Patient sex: F
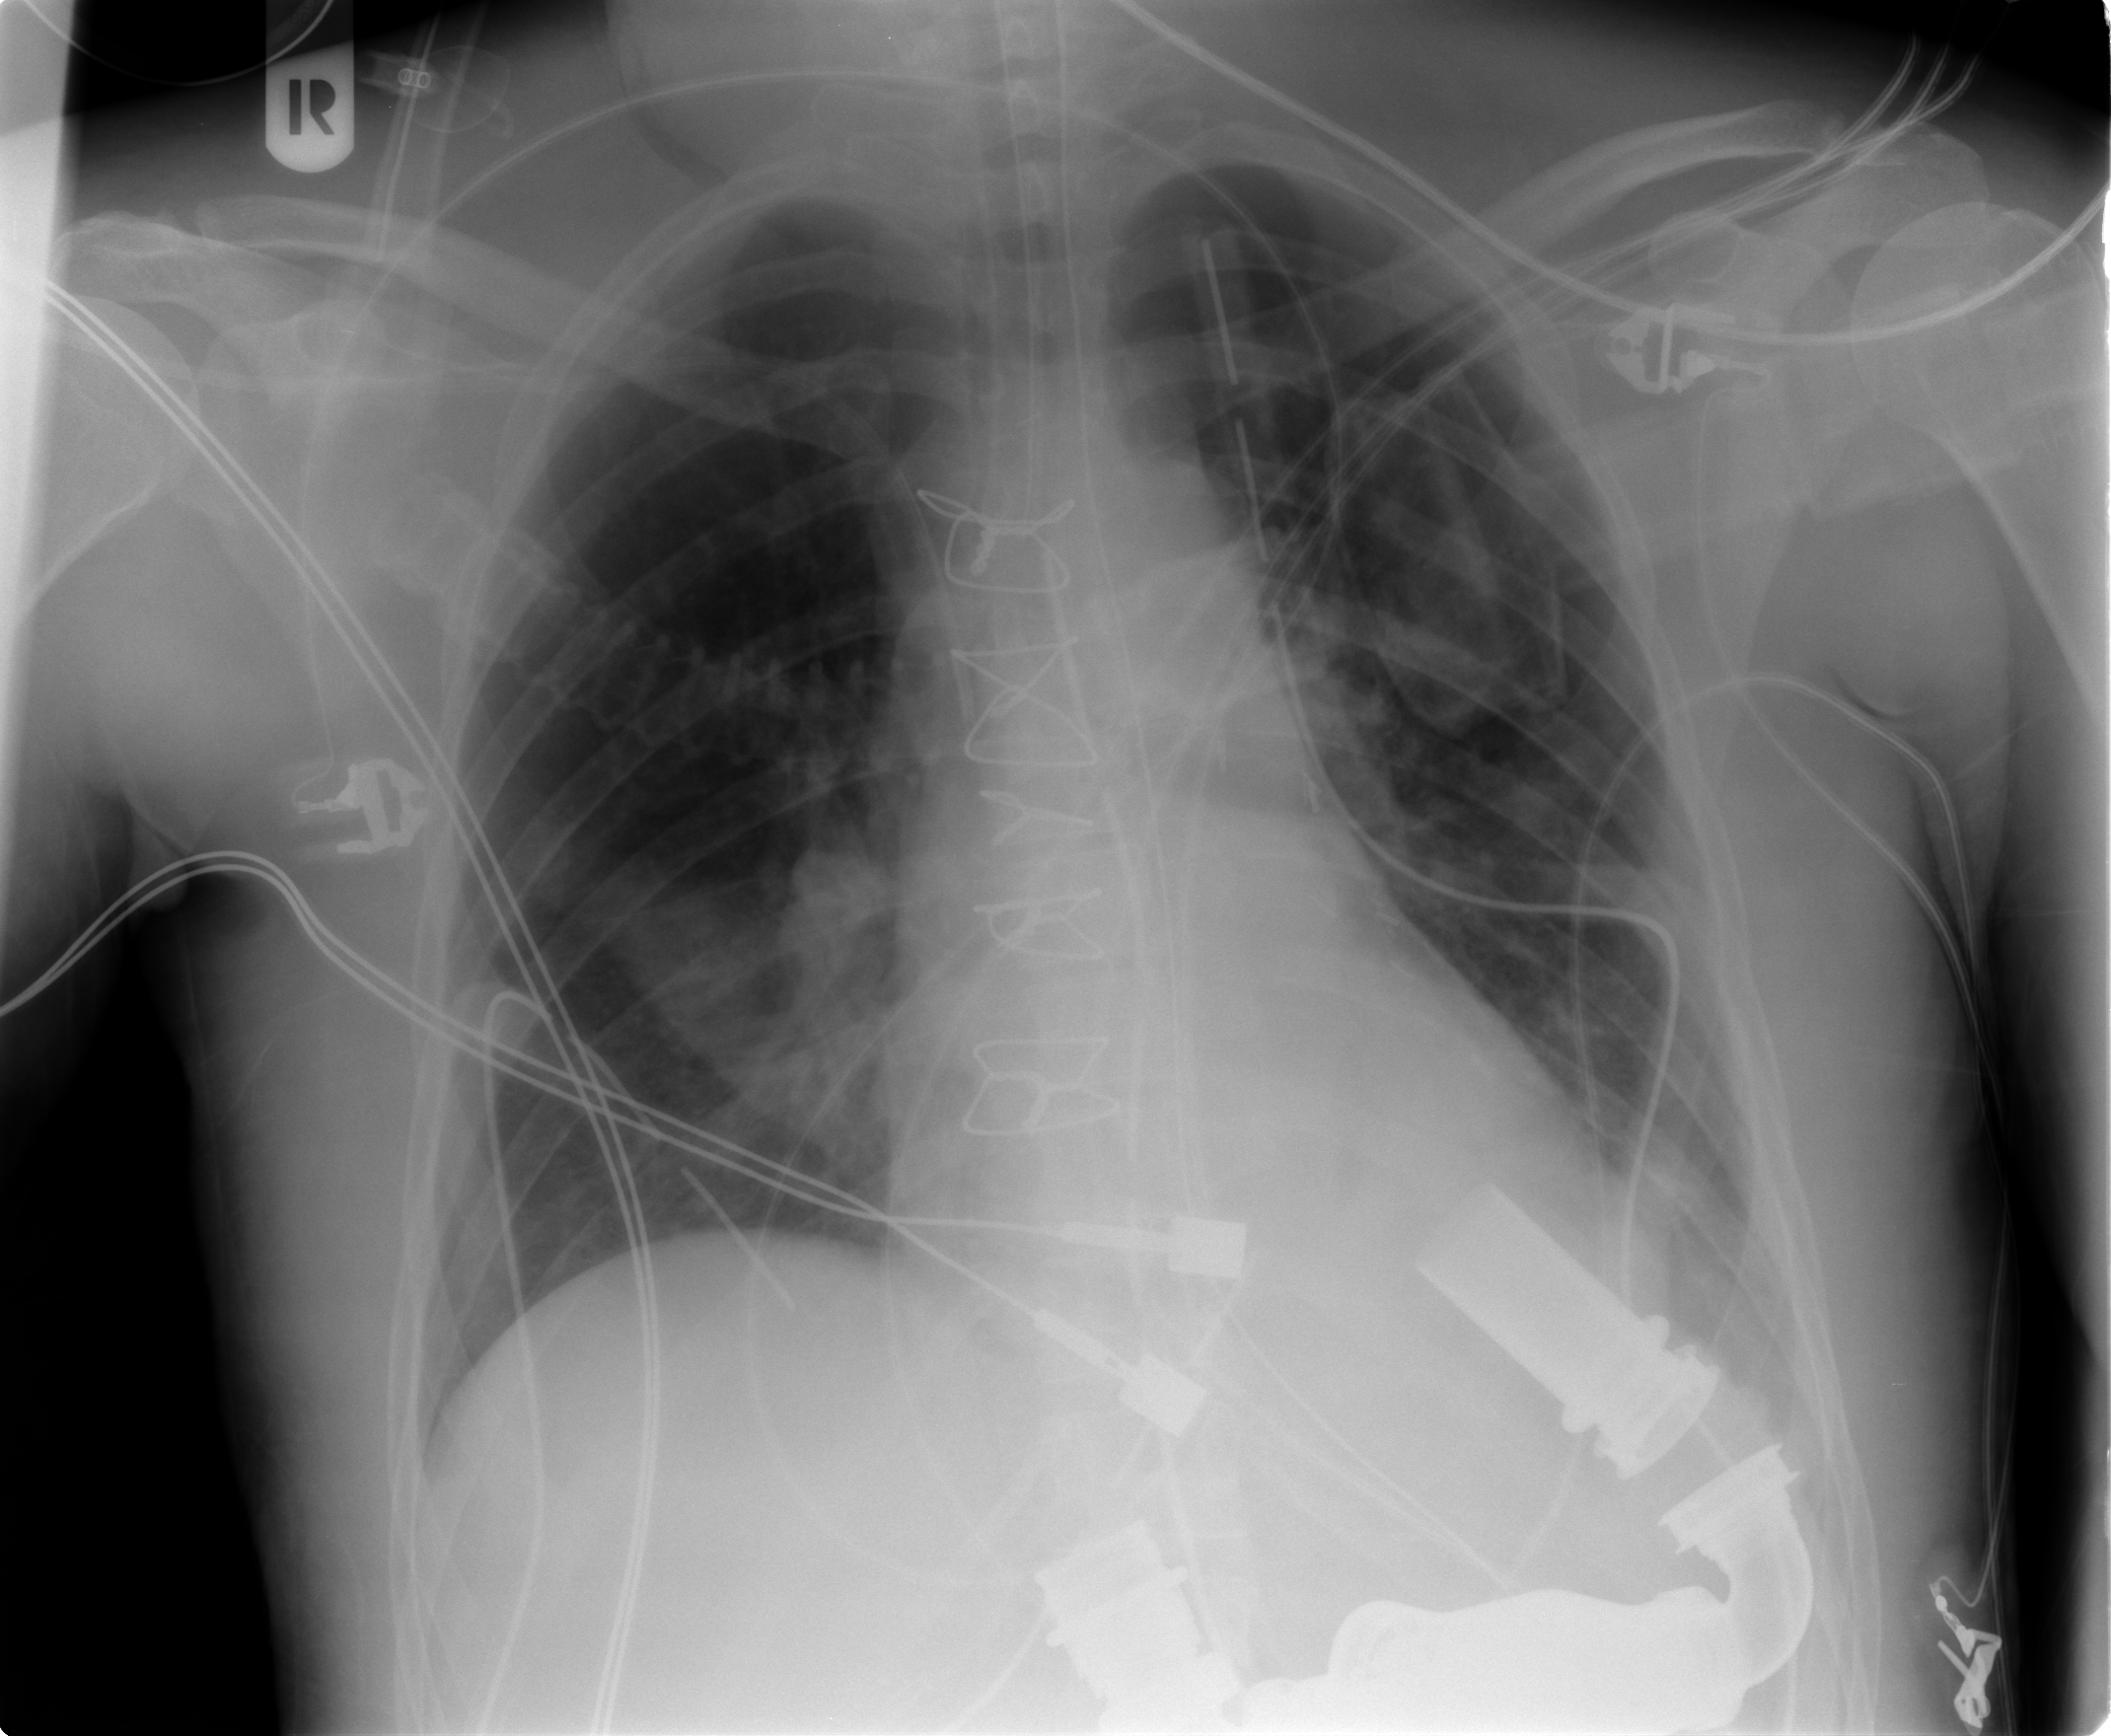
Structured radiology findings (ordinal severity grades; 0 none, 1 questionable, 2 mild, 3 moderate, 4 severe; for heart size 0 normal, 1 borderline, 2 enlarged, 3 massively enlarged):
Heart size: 0
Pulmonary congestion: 2
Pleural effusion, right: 0
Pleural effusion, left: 1
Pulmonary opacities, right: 2
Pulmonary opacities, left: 1
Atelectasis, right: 2
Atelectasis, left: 2